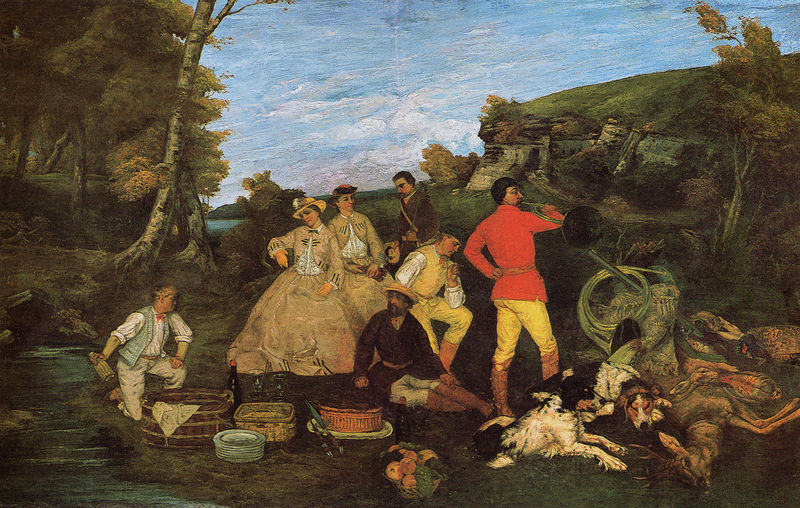
Titel: Le Repas de chasse, Die Jagdmahlzeit
Künstler: Gustave Courbet
Standort: Köln
Institution: Wallraf-Richartz-Museum
Schlagwörter: baum, berg, blau, felsen, gemälde, gruppe, himmel, mann, rubens, vogel, wasser, weiß, wolken, bäume, fluss, frauen, gelb, grün, landschaft, menschen, ocker, sitzen, ufer, wäsche, braun, damen, frau, getränk, hut, hüte, kleid, kleider, männer, schwarz, gras, gürtel, hund, hunde, obst, rasen, rot, tier, tiere, weg, wiese, wolke, beige, gesellschaft, leute, malerei, rock, flasche, flaschen, trinken, barock, mensch, messer, stehen, stein, steine, teller, tot, horn, instrument, portrait, porträt, öl, bach, birke, feld, ferne, hügel, natur, vögel, wind, gewässer, sonne, sträucher, boden, mantel, sitzend, adel, familie, kind, personen, instrumente, wald, wiesse, genre, früchte, hase, stilleben, stillleben, taille, schlafen, genremalerei, man, röcke, körbe, berge, fels, gebirge, hang, ausflug, pause, picknick, rast, böschung, wild, essen, wein, korb, brot, rüschen, weste, fleisch, waschen, porzellan, spaziergang, draußen, lichtung, kuchen, kuppe, stiefel, fass, jagd, wanne, zuber, böau, leibl, beute, fasan, hirsch, jäger, reh, besteck, kniend, posaunen, fröhlich, jagdgesellschaft, lokalfarben, rebhuhn, zeit, obstkorb, blasen, rein, brotzeit, rasten, gabel, koffer, trompete, picknik, schlafender hund, jagdhorn, wildbret, brotkorb, statisch, obat, spät, waldhorn, jagdkostüm, picknickszene, gard, obstkurb, keffig